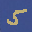
Label: 5